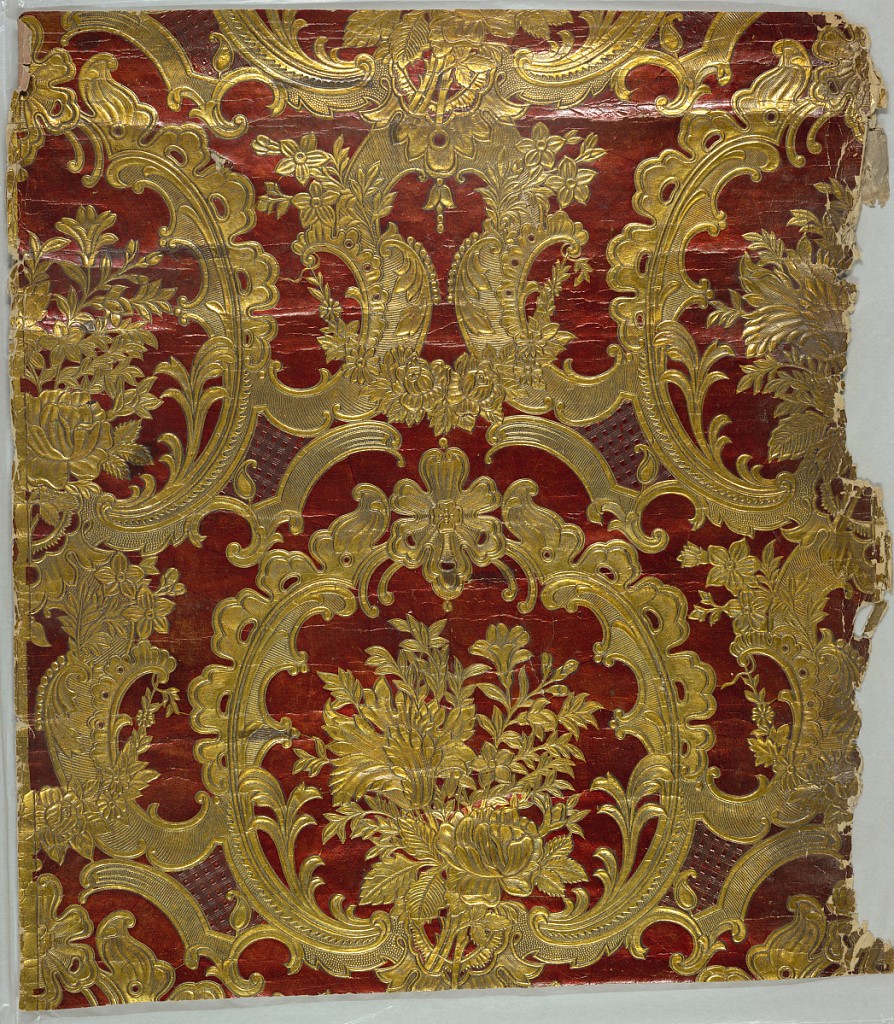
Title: Sidewall
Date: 1870–80
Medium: Block-printed paper, embossed
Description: Imitation leather. Large cartouches of scrollwork and auricular style ornament framing realistic bouquets of flowers. These are connected by 'rococo' scrollwork extensions (with some enclosing areas of embossed diaper pattern) which suspend garlands of flowers (roses and sprays of daisy-like blossoms). Small floral sprays above garlands. ; printed in metallic gold and lacquer red.